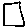
Label: square